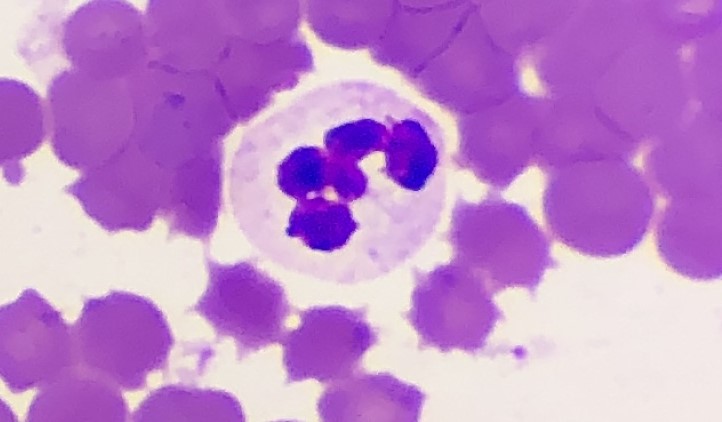
White blood cell type: Neutrophil